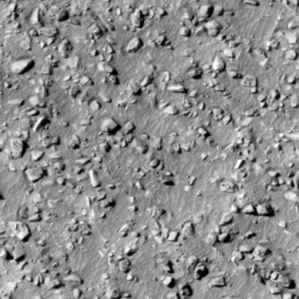
Label: non_frost